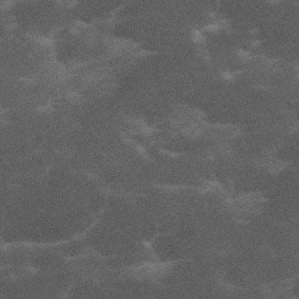
Label: non_frost